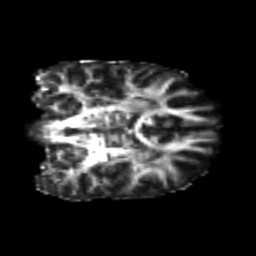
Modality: FA
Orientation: coronal
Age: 20
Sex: female
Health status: healthy
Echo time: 0.074 s